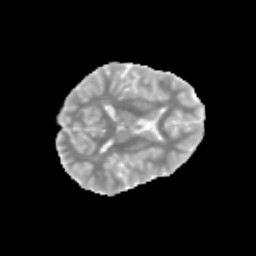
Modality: MD
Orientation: axial
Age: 12
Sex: male
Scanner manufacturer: siemens
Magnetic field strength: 3 T
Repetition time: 3.8 s
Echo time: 0.07 s